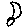
Label: moon